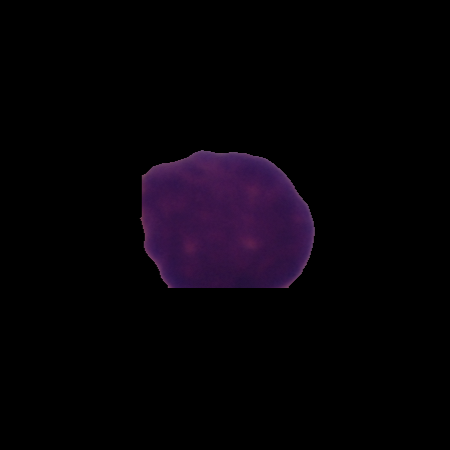
Label: healthy